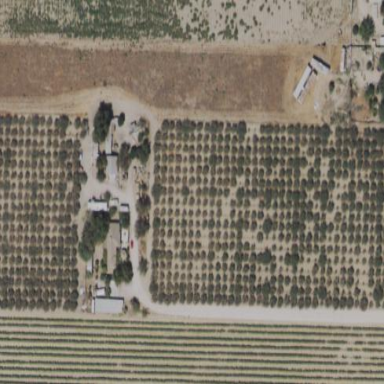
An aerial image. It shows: Orchard filled with persimmon trees.